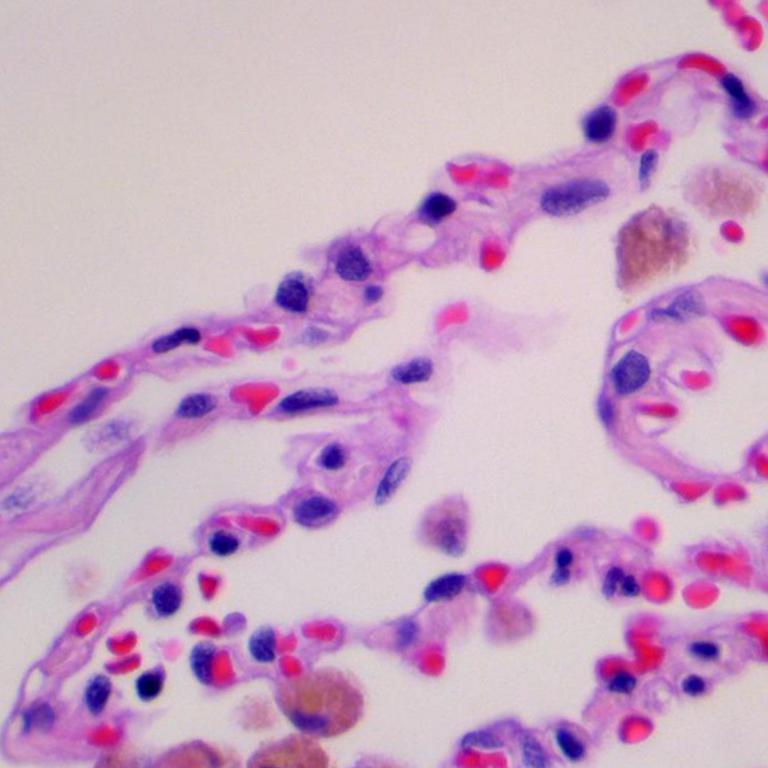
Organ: lung
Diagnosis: benign